Interaction volume radius: 5 \u00c5
Interaction volume height: 15 \u00c5
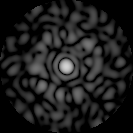
Disorder parameter: 0.8479